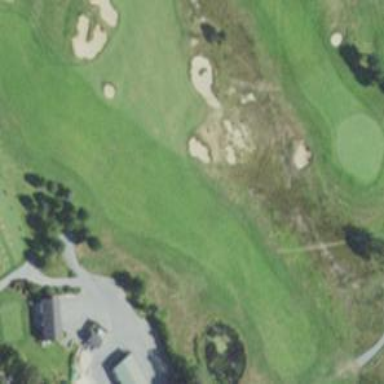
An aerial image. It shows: View of golf hole.